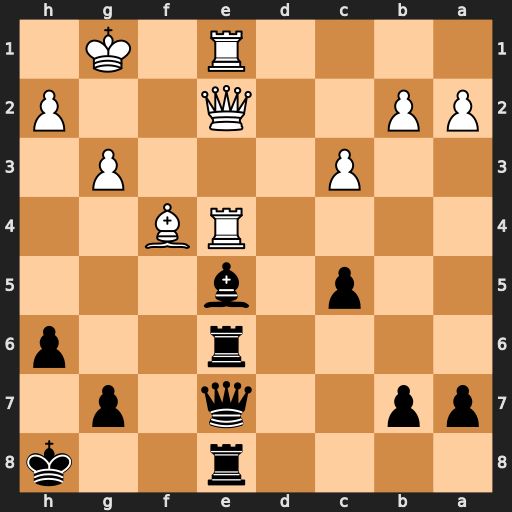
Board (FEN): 4r2k/pp2q1p1/4r2p/2p1b3/4RB2/2P3P1/PP2Q2P/4R1K1
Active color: b
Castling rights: -
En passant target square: -
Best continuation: Bd4+ cxd4 Rxe4 Qxe4 Qxe4 Rxe4 Rxe4